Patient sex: M
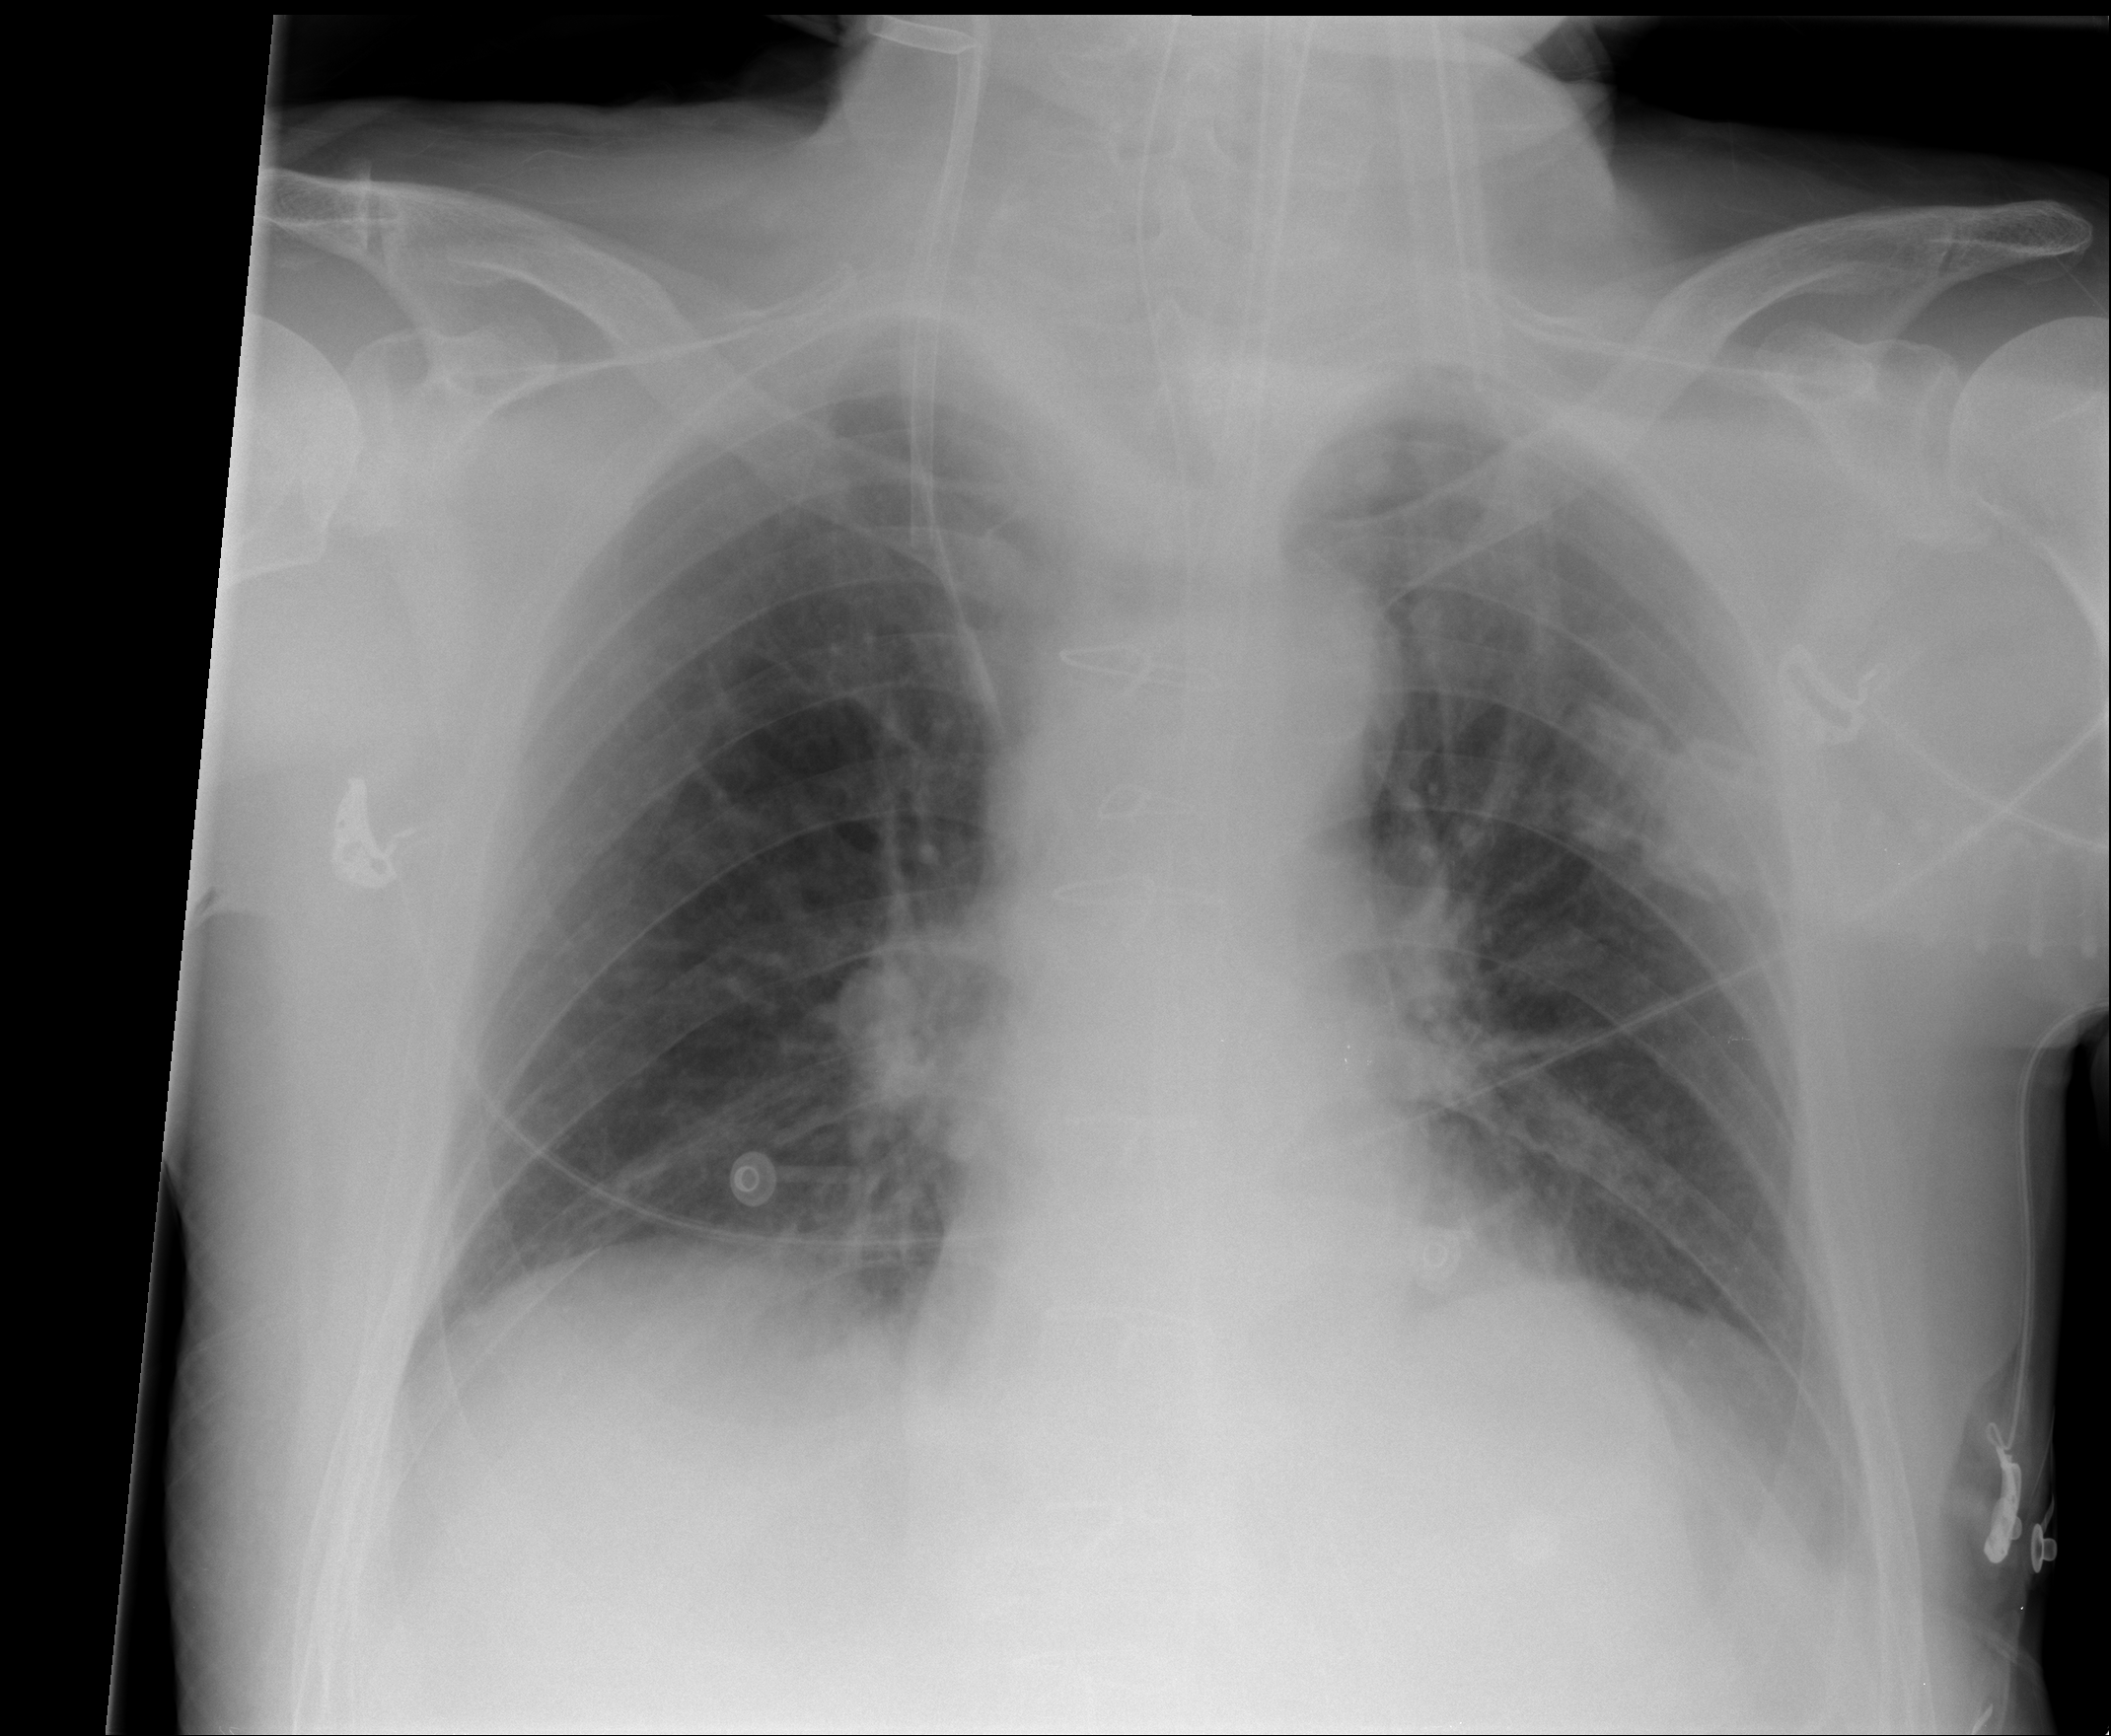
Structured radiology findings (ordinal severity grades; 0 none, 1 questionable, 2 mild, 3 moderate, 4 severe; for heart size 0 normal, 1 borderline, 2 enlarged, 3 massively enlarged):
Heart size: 1
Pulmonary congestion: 2
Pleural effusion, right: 0
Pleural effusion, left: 1
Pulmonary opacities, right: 0
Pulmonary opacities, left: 0
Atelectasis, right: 0
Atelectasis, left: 2